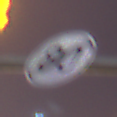
Verkehrszeichen: EndeGeschwindigkeit80
Umgebung: Outdoor, Urban
Tageszeit: Night
Wetter: PartlyCloudy
Licht: Natural
Jahreszeit: NotSpecified
Kontrast: HighContrast